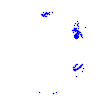
Particle: kaon